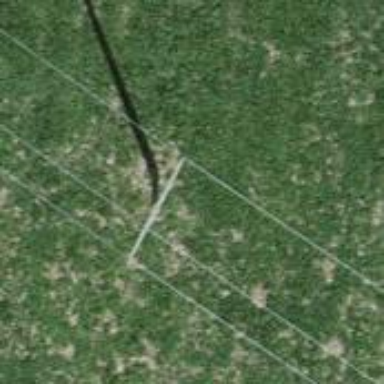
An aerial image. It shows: Power pole.